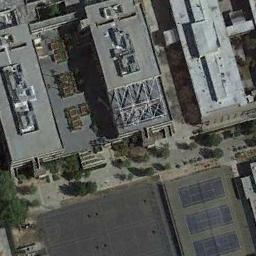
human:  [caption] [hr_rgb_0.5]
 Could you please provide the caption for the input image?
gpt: There are some small trees around the tennis court .

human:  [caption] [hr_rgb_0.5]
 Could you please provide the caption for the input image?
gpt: The tennis court is next to some buildings and roads .

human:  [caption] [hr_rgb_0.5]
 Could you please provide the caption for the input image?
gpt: Many buildings are beside the tennis courts .

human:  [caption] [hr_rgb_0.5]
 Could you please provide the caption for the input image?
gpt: Neatly arranged tennis courts next to the building .

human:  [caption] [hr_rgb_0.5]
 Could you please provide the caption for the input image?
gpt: There are some buildings beside the tennis courts .